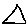
Label: triangle